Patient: sex M, age 55
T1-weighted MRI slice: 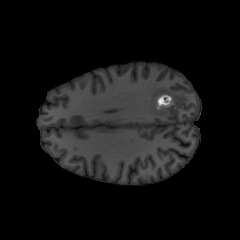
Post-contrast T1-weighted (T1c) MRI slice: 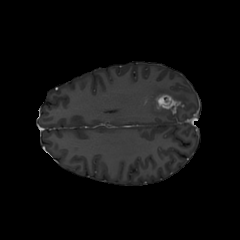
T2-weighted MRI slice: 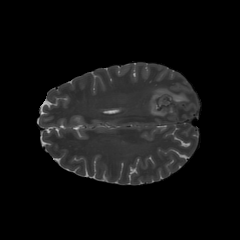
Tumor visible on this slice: yes
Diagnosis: Glioblastoma, IDH-wildtype
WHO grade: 4